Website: apple
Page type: payment
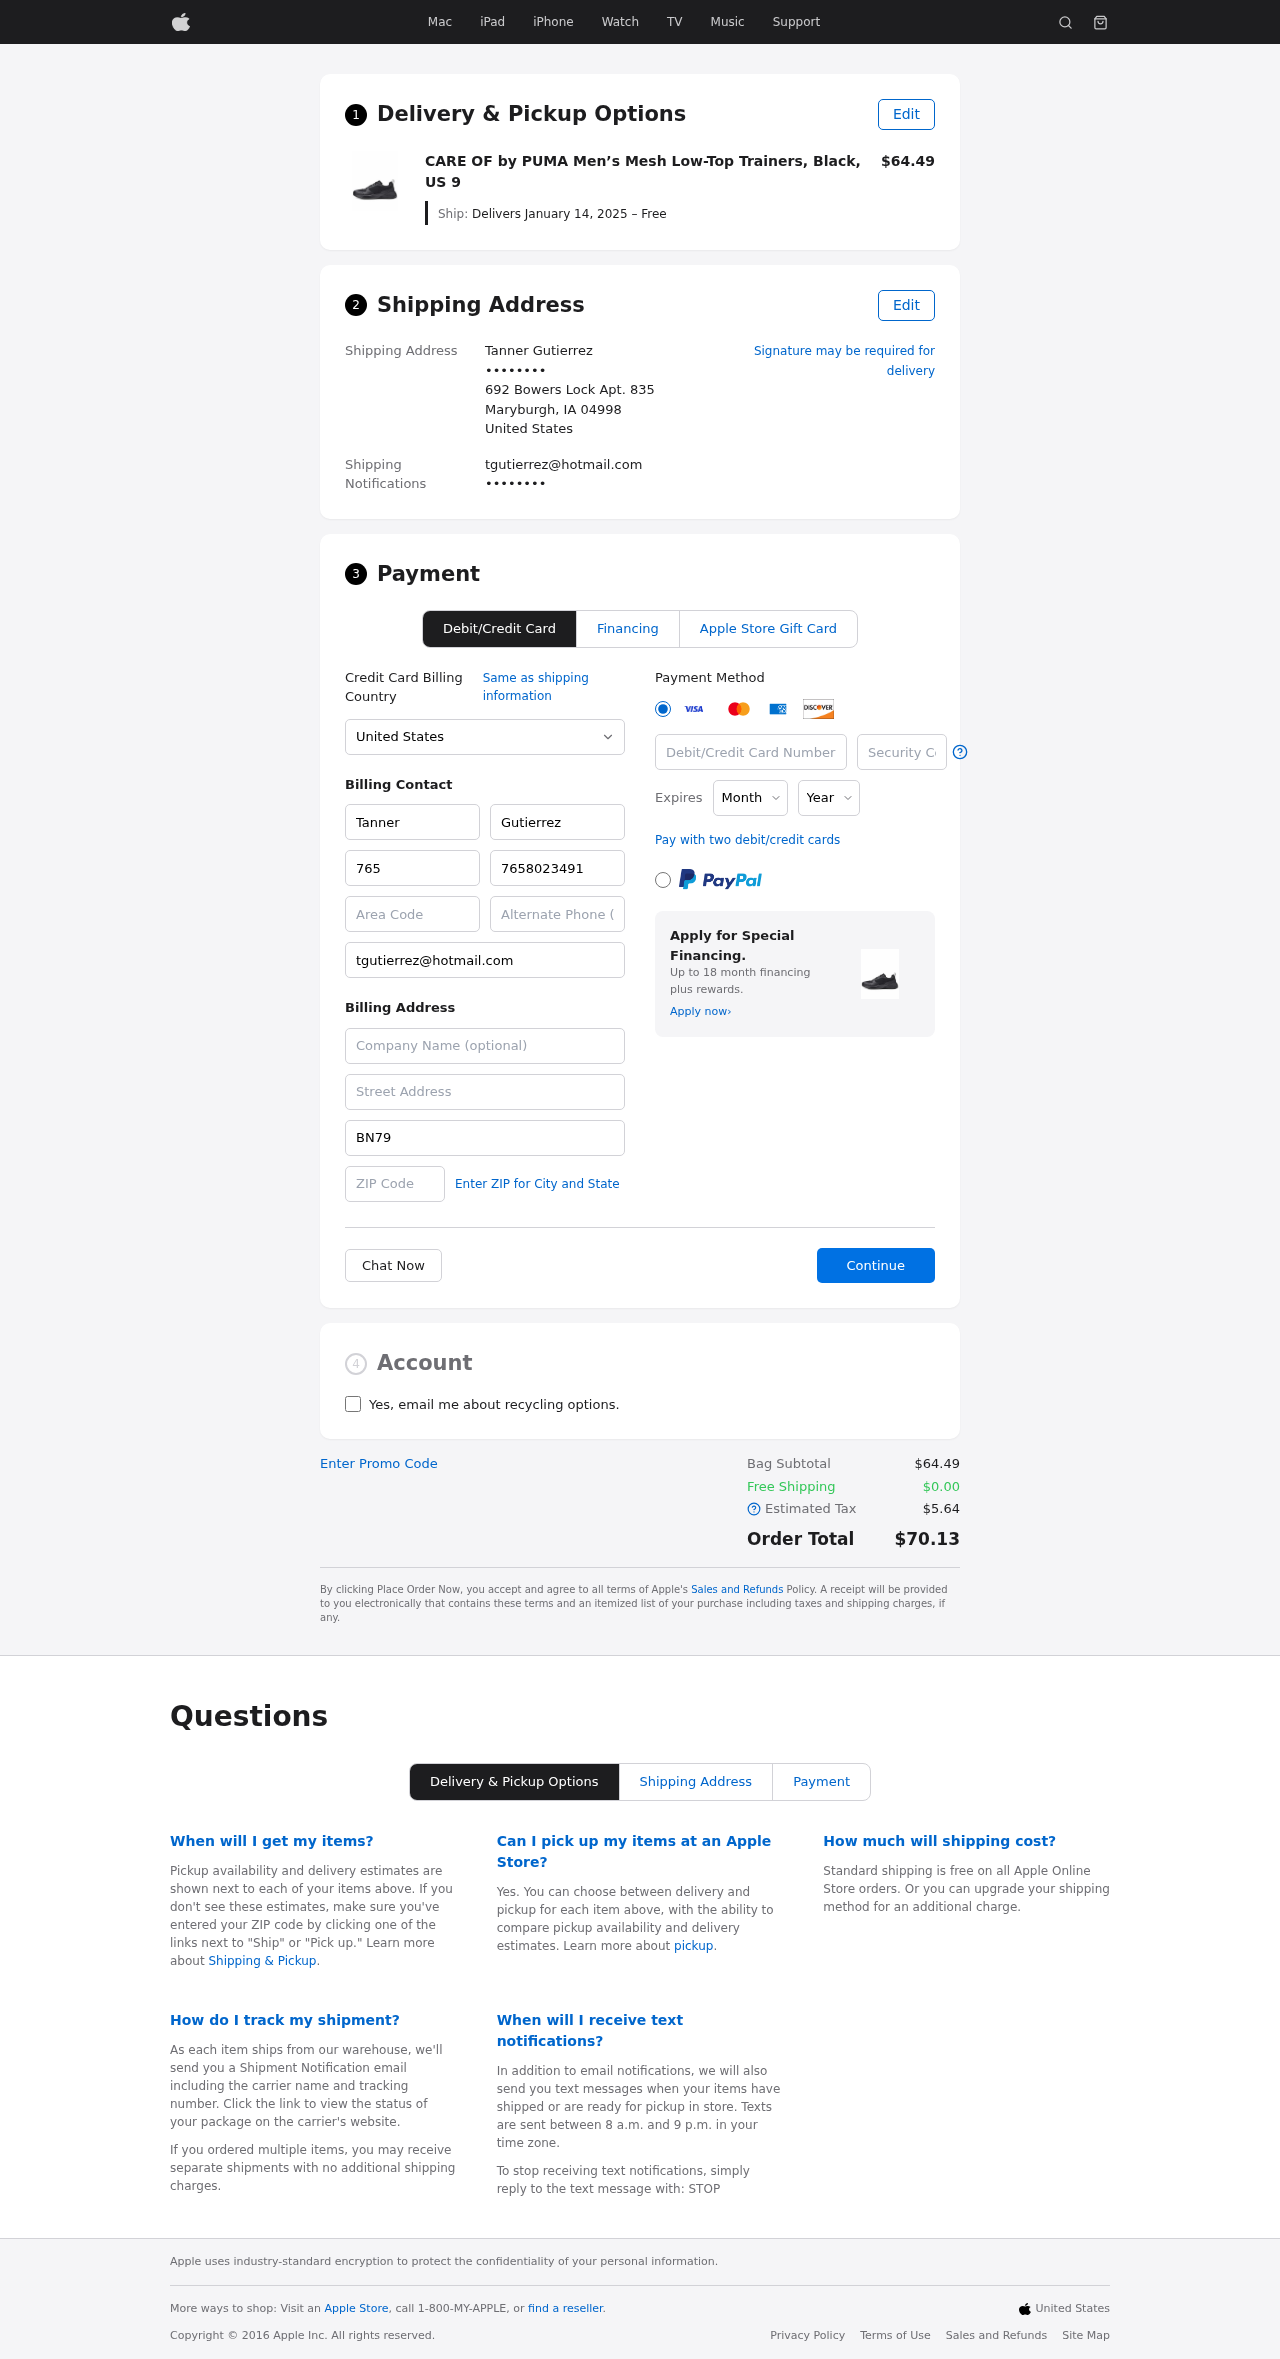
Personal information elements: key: PII_CARD_CVV
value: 318
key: PII_CARD_EXPIRY_MONTH
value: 12
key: PII_CARD_EXPIRY_YEAR
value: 30
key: PII_CARD_NUMBER
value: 2279 8401 1723 5456
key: PII_CITY_STATE_ZIP
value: Maryburgh, IA 04998
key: PII_COUNTRY
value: United States
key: PII_EMAIL
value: tgutierrez@hotmail.com
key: PII_EMAIL2
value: tgutierrez@hotmail.com
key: PII_FIRSTNAME
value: Tanner
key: PII_FULLNAME
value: Tanner Gutierrez
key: PII_LASTNAME
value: Gutierrez
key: PII_PHONE3
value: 7658023491
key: PII_PHONE_AREA
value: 765
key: PII_SECURITY_CODE
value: BN79
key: PII_STREET
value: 692 Bowers Lock Apt. 835
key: PII_PHONE
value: ••••••••
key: PII_PHONE2
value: ••••••••
Product elements: key: PRODUCT1_NAME
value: CARE OF by PUMA Men’s Mesh Low-Top Trainers, Black, US 9
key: PRODUCT1_PRICE
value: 64.49
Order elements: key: ORDER_DELIVERY_DATE
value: Delivers January 14, 2025 – Free
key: ORDER_SUBTOTAL
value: $64.49
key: ORDER_SHIPPING_COST
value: $0.00
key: ORDER_TAX
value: $5.64
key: ORDER_TOTAL
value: $70.13